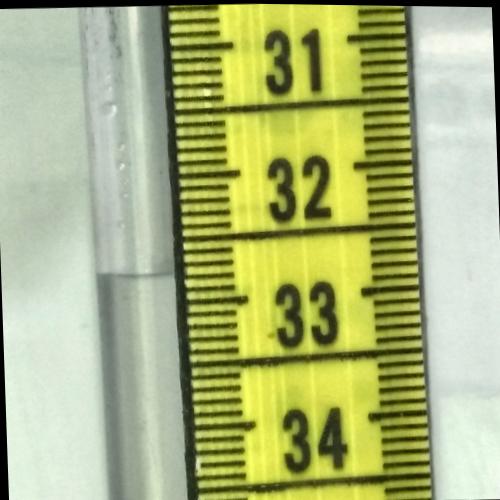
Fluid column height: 32.8 cm